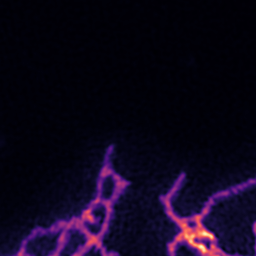
Label: Super-resolution ER image